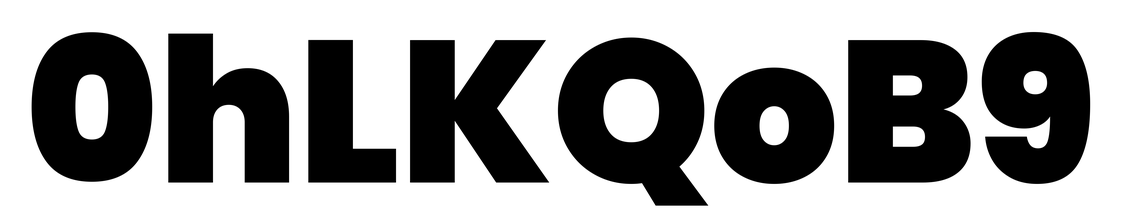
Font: Poppins-Black